Aerial crown-view tile of a tropical tree (Barro Colorado Island, Panama), acquired 20250124:
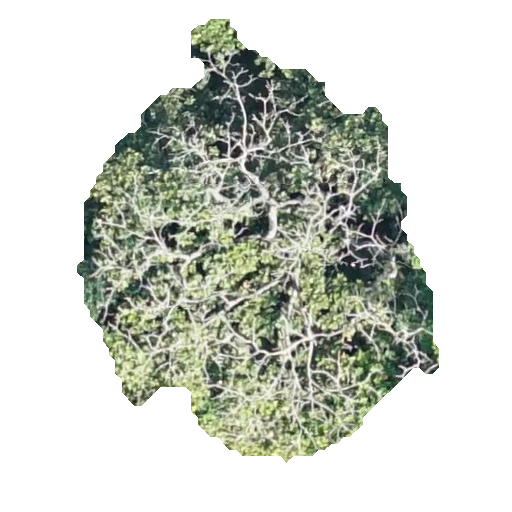
Species: Anacardium excelsum
GBIF accepted scientific name: Anacardium excelsum
Crown area: 155.5 m²